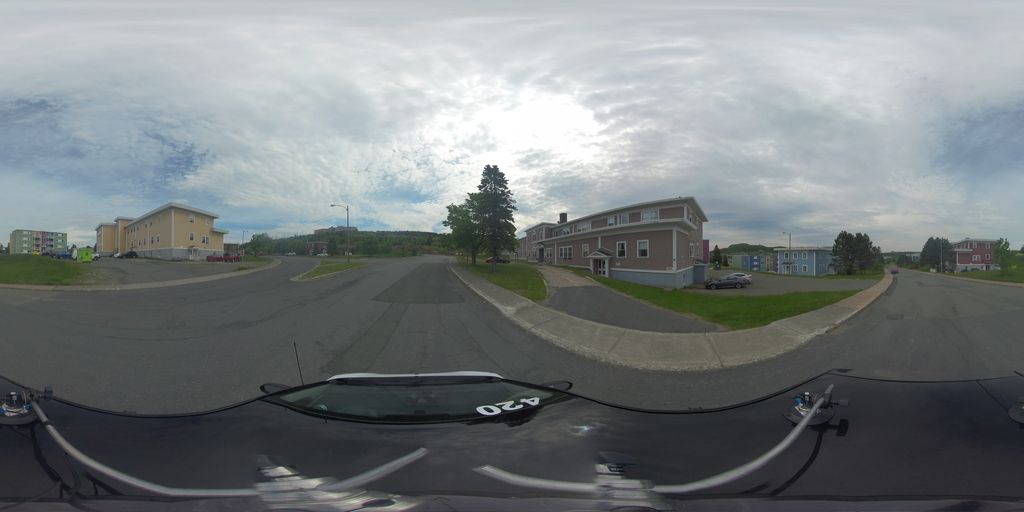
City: st_johns